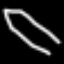
Label: pencil